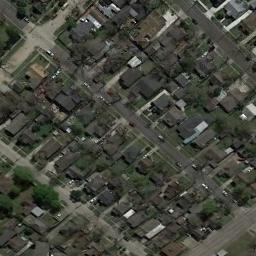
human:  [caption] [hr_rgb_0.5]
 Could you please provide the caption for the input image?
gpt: The dense residential is next to the road and some trees .

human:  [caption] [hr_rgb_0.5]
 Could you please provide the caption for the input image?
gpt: There are many roads and neatly arranged houses and trees in densely populated areas .

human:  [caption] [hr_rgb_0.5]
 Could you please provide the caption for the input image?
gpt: The houses are many and crowded .

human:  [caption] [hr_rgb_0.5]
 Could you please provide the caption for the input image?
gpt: A dense residential area has lots of trees and houses arranged neatly while some roads go through the residential area .

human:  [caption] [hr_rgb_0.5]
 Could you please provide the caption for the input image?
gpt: There are many black buildings with trees around on dense residential area .